Question: I have checked the documentation but I am not sure how to apply that rule to my specific data structure, please check how my data is organized and provide me the rules as it is supposed to go.
I am using realtime Database, in my app code I write and read base on the user ID, but firebase keeps telling I should change my rules.

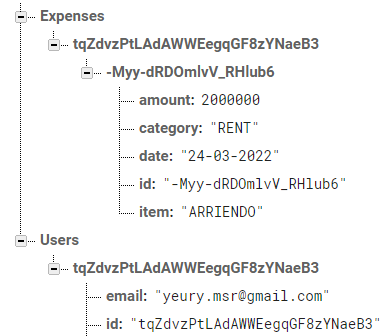
Answer: To apply the rules in the documentation on <URL> to your structure would take:
'''
{
"rules": {
"Expenses": {
"$uid": {
// Allow only authenticated content owners access to their data
".read": "auth != null && auth.uid == $uid"
".write": "auth != null && auth.uid == $uid"
}
},
"Users": {
"$uid": {
// Allow only authenticated content owners access to their data
".read": "auth != null && auth.uid == $uid"
".write": "auth != null && auth.uid == $uid"
}
}
}
}
'''